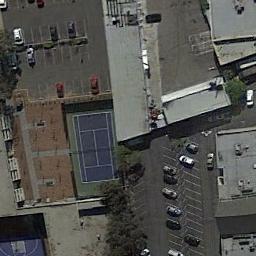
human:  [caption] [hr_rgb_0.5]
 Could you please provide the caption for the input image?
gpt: There are many cars in the parking lot next to the tennis courts .

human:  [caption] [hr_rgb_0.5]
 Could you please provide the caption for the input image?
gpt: The tennis court is next to some buildings and parking lot .

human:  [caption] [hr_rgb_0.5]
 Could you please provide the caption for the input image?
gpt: Next to the tennis court are parking lots and buildings .

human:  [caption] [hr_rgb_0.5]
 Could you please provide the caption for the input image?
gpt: There is a small tennis court on the left side of the building .

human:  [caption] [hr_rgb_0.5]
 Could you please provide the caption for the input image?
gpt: There are some buildings and two parking lots beside the tennis court .